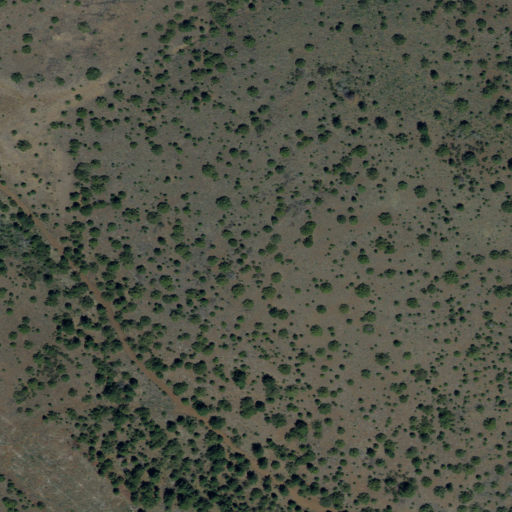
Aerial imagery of mountain in California named Little Bald Mountain containing shrub and evergreen forest